Aerial crown-view tile of a tropical tree (Barro Colorado Island, Panama), acquired 20250217:
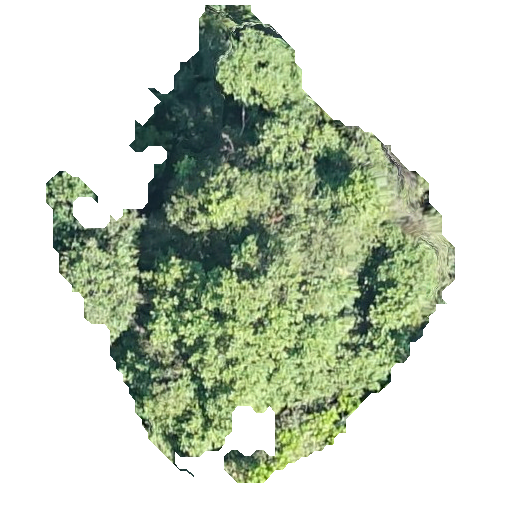
Species: Hieronyma alchorneoides
GBIF accepted scientific name: Hieronyma alchorneoides
Crown area: 160.94 m²